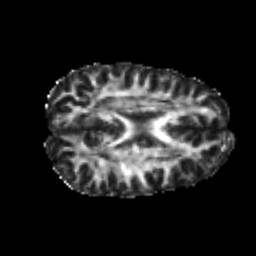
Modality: FA
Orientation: axial
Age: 22
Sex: male
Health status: healthy
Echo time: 0.074 s